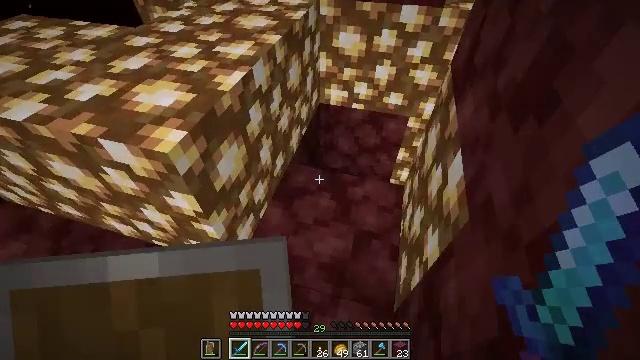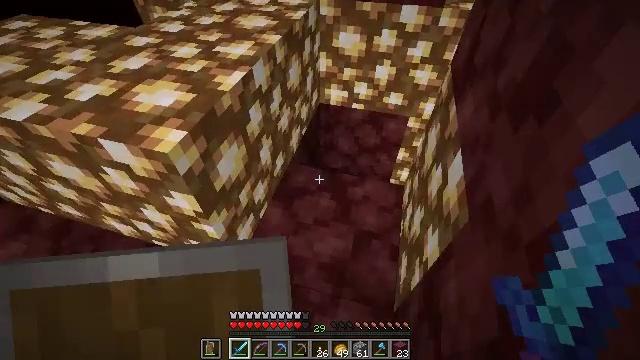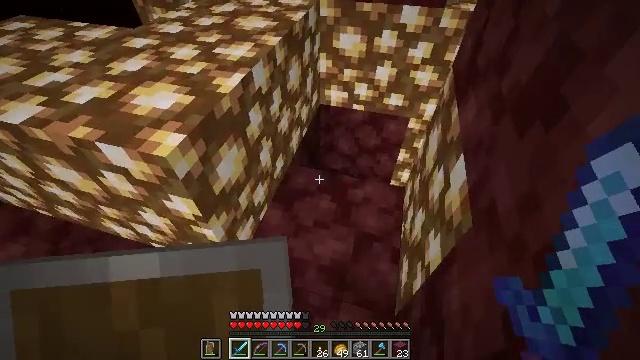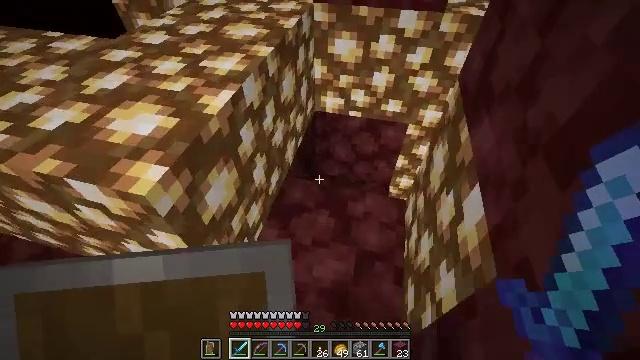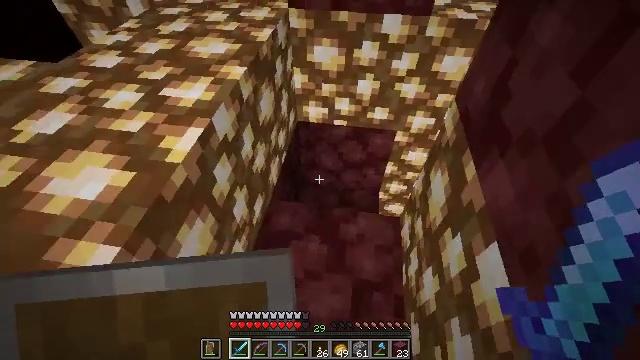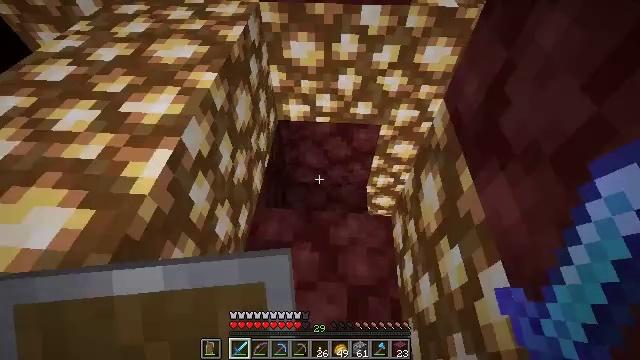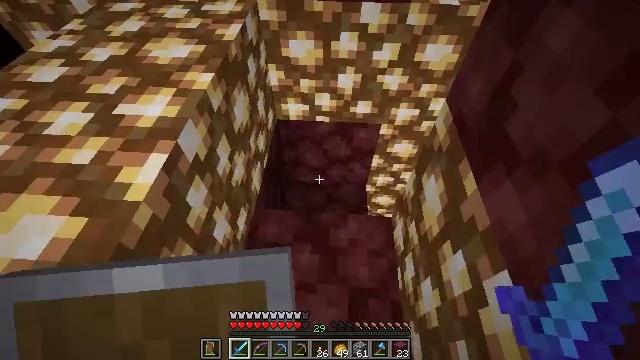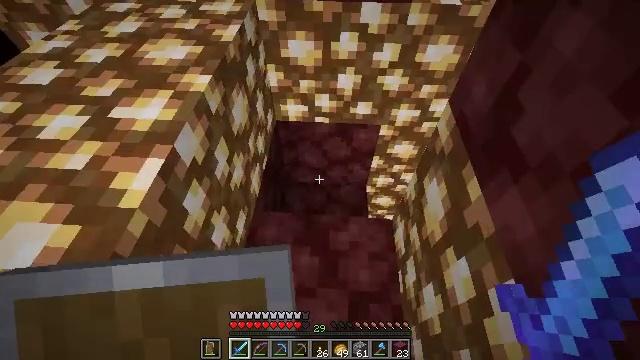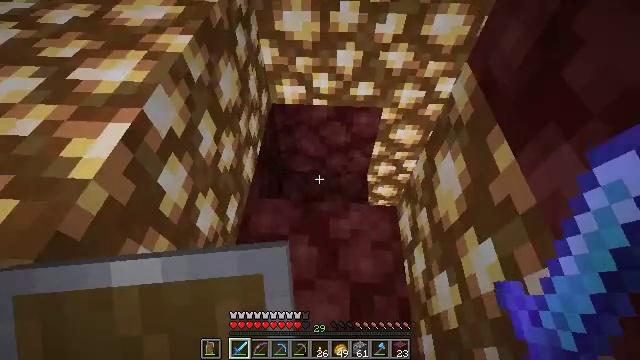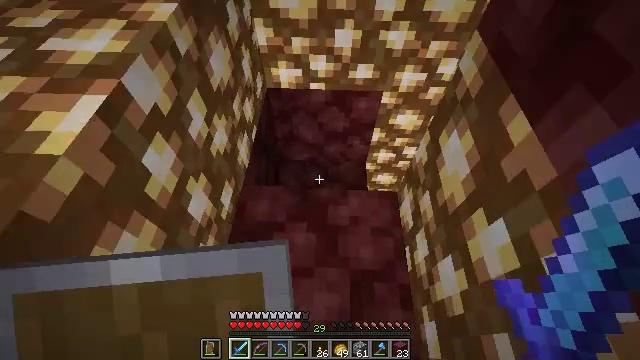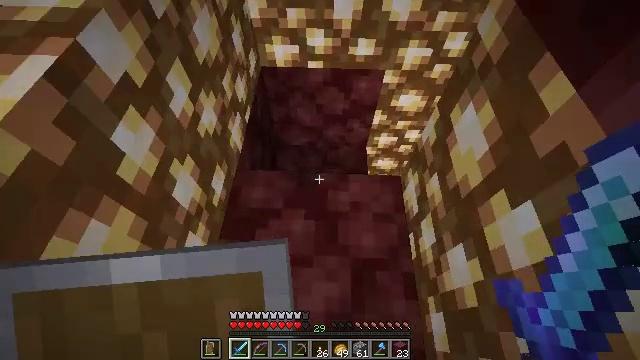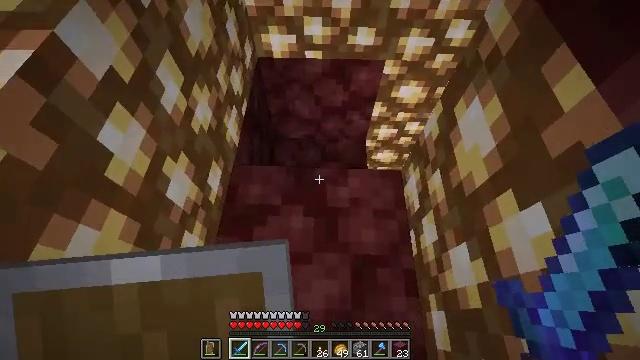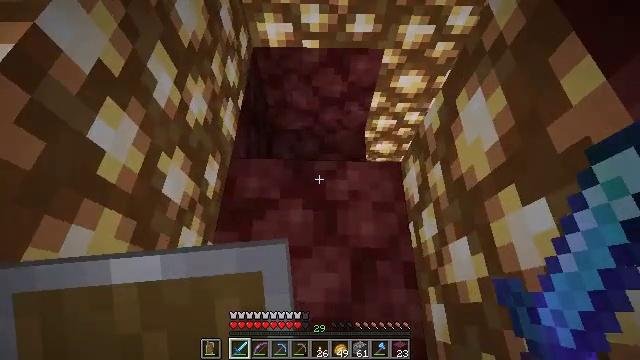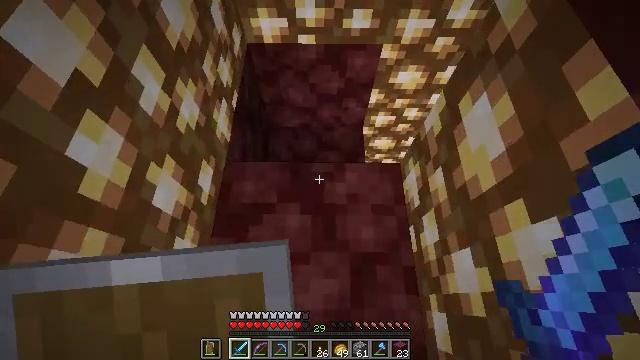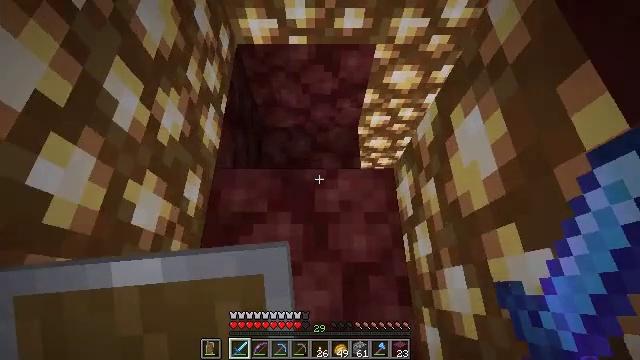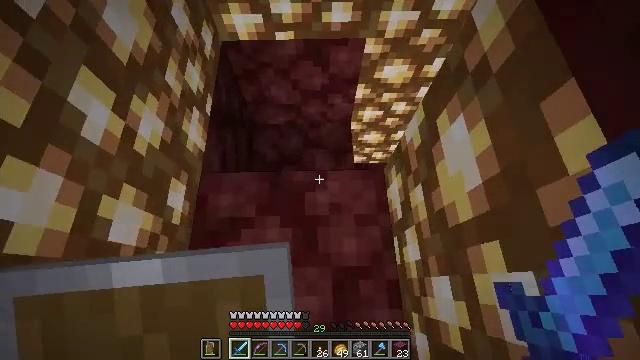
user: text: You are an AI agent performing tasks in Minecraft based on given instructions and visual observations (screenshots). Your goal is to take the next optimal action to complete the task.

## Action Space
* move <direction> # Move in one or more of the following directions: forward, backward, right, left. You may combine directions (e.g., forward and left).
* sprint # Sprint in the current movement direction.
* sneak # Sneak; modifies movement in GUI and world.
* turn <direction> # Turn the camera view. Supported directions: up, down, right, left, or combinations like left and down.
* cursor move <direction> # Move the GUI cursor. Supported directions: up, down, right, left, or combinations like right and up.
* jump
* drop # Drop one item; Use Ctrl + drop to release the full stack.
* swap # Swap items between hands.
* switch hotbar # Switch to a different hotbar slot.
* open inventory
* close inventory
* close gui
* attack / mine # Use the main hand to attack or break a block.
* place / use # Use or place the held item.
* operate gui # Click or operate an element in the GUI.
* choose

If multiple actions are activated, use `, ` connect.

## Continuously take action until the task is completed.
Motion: motion action
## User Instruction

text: Smash the glowstone with a tool.
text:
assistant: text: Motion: no_op
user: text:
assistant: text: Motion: move forward
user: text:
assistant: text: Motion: move forward, turn right
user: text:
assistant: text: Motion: move forward, turn right and down
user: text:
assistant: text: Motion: turn right and down
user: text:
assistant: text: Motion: no_op
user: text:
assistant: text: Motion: sneak
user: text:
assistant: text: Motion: sneak, turn down
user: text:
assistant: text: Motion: sneak, turn down
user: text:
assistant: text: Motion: move forward, sneak, turn down
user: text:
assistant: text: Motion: move forward, sneak, turn down
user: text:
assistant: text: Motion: move forward, sneak, turn down
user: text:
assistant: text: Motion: move forward and move right, sneak, turn down
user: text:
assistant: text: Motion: move forward and move right, sneak, turn down
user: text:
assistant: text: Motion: move forward and move right, sneak, turn right and down
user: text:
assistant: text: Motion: move forward and move right, sneak
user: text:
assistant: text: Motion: move forward and move right, sneak
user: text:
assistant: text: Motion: move forward and move right, sneak
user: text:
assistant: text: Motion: move forward and move right, sneak
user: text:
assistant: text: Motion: move forward and move right, sneak, turn down
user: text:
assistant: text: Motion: move forward and move right, sneak, turn down
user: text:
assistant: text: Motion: move forward and move right, sneak, turn left and down
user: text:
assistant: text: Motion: move forward and move right, sneak, turn down
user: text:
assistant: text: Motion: move forward and move right, sneak, turn down
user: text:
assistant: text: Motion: move forward, sneak
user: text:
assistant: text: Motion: move forward, sneak
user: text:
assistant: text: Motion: sneak
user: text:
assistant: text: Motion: sneak
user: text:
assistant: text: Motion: sneak
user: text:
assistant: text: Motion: sneak, turn right and up